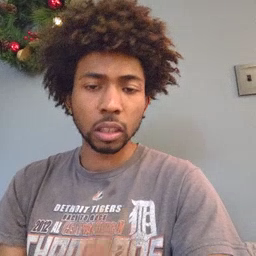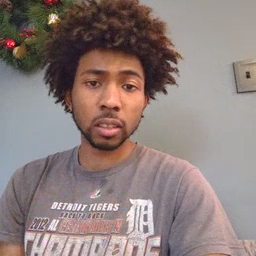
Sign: stuck